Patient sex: M
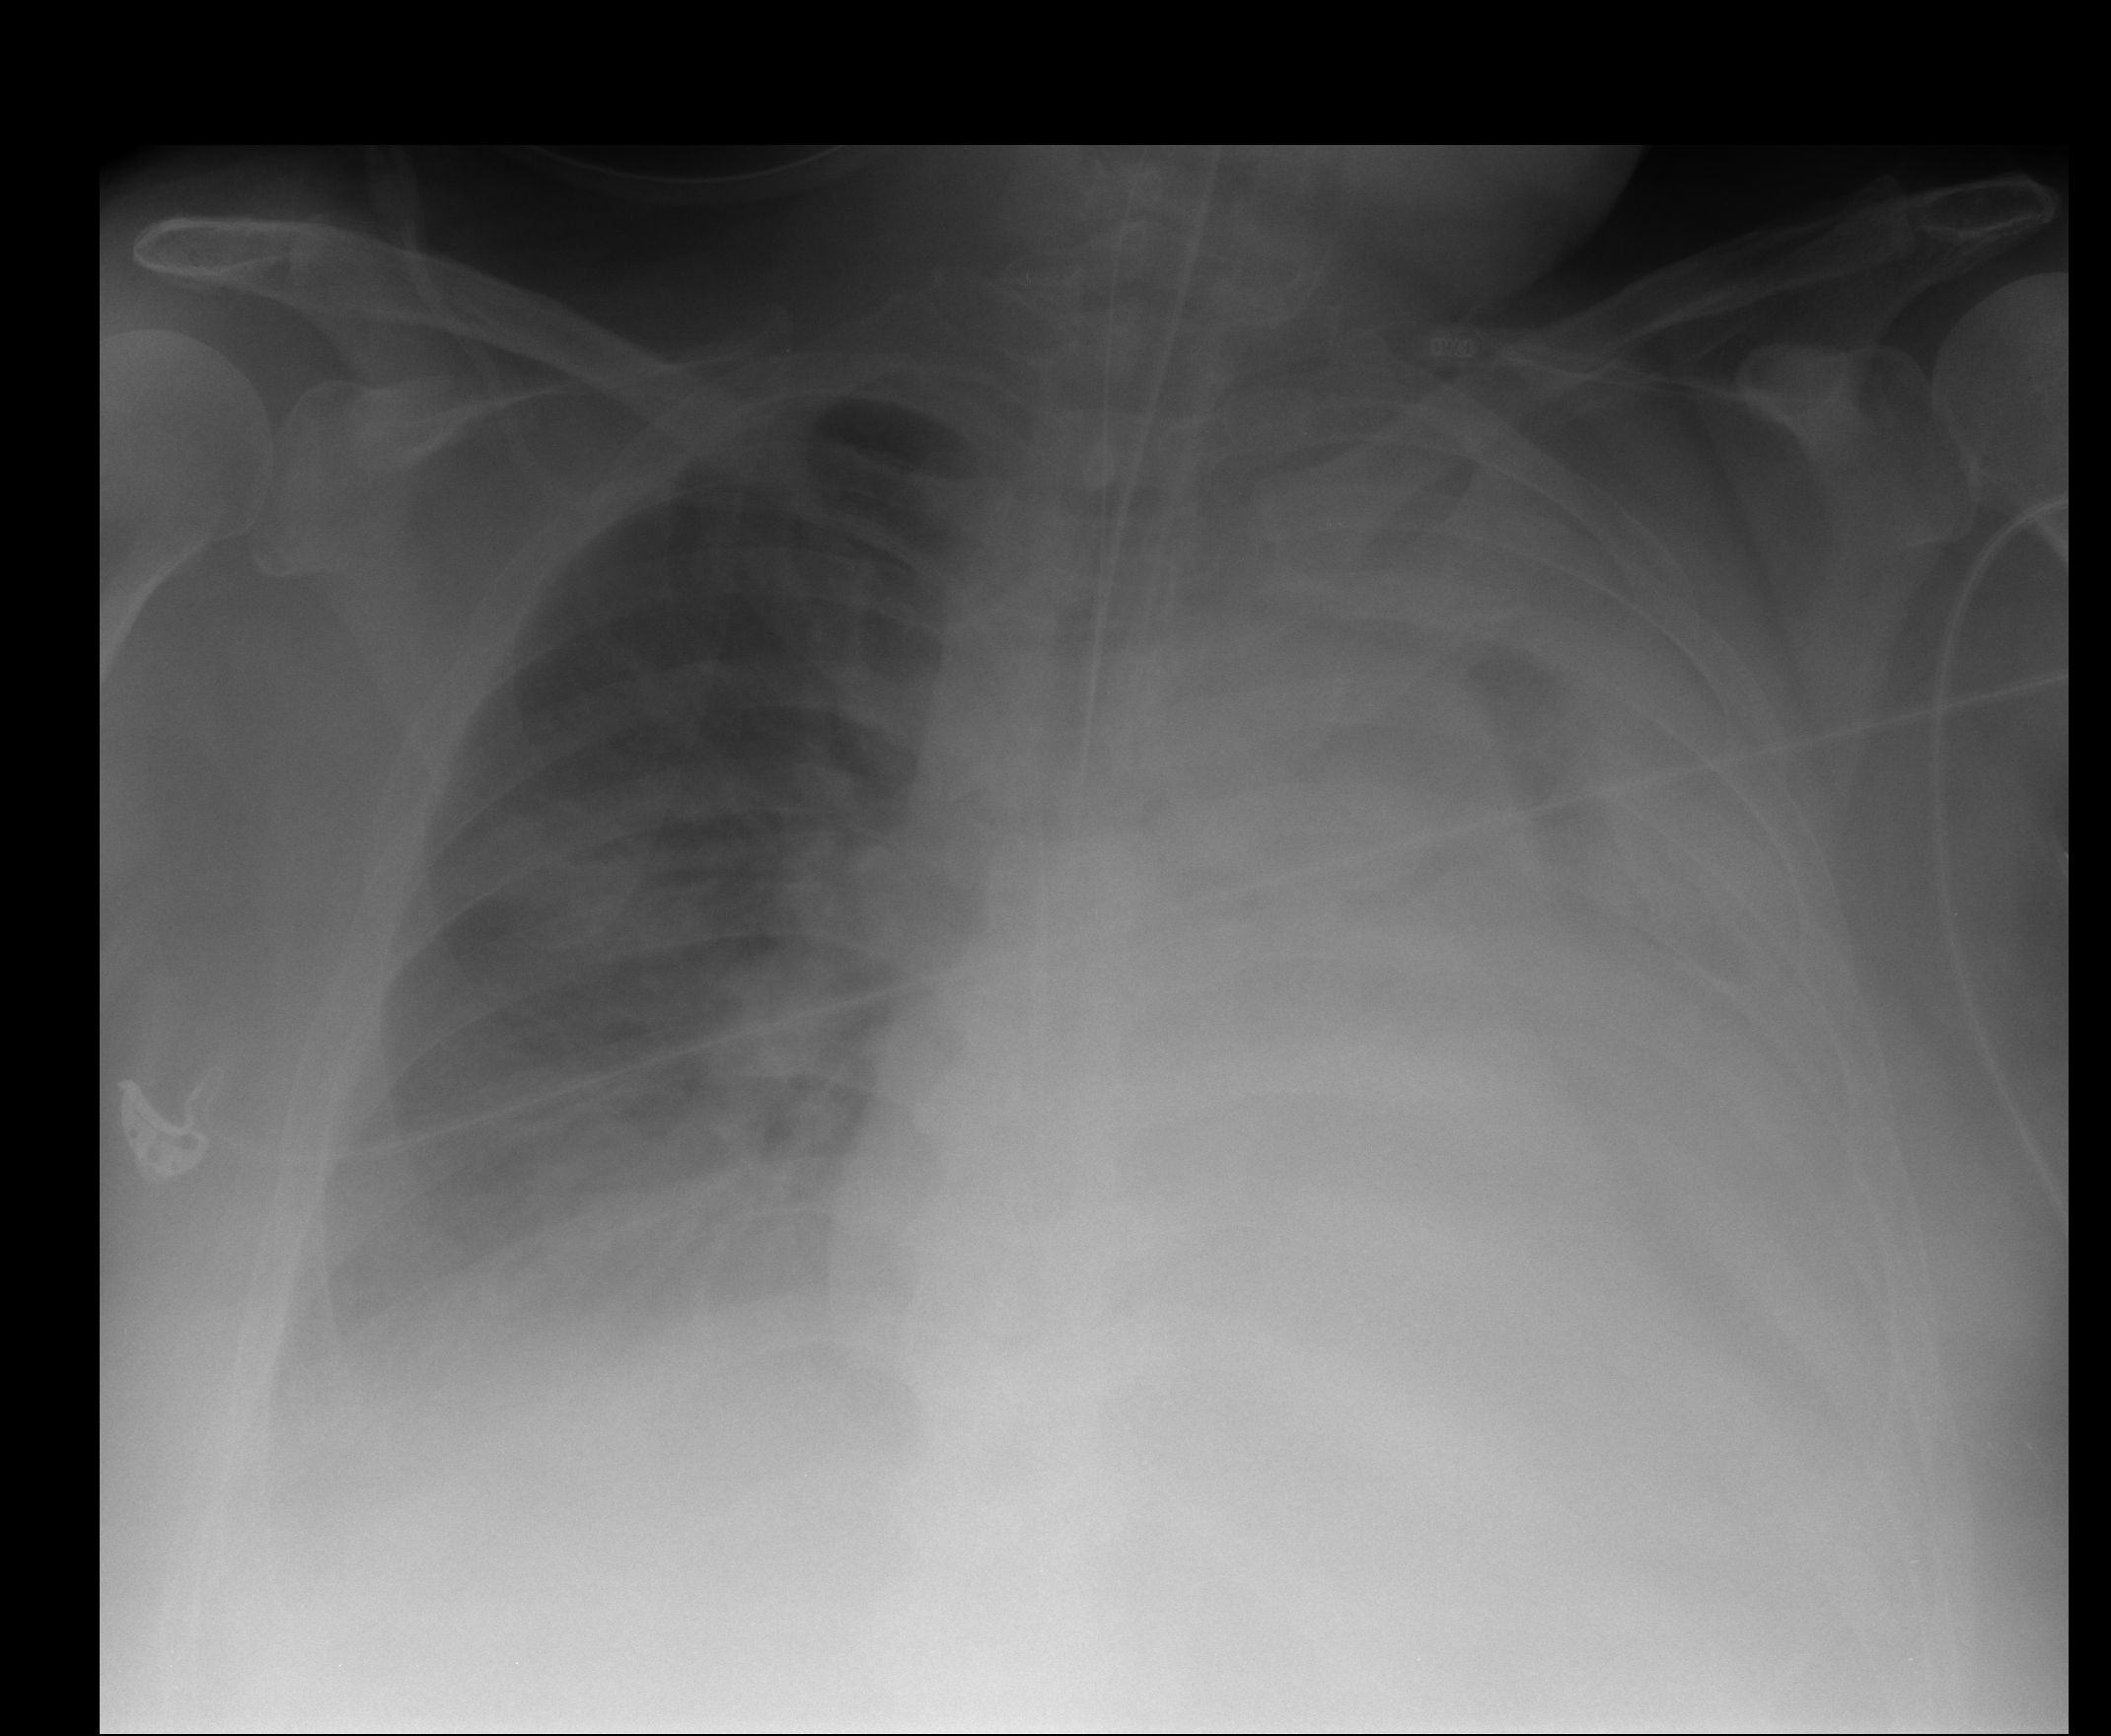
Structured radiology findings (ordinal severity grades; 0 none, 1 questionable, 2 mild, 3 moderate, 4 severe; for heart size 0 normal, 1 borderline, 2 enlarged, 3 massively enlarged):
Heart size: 3
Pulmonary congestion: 2
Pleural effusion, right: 2
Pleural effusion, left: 2
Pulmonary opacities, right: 2
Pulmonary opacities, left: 2
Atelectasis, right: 2
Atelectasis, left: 3